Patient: sex F, age 71
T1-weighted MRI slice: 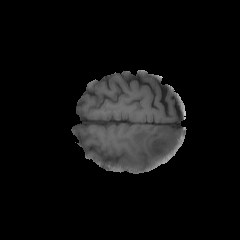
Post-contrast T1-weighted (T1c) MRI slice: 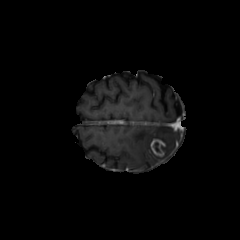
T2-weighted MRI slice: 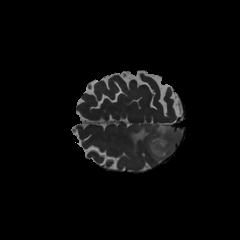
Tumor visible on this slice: yes
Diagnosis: Glioblastoma, IDH-wildtype
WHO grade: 4